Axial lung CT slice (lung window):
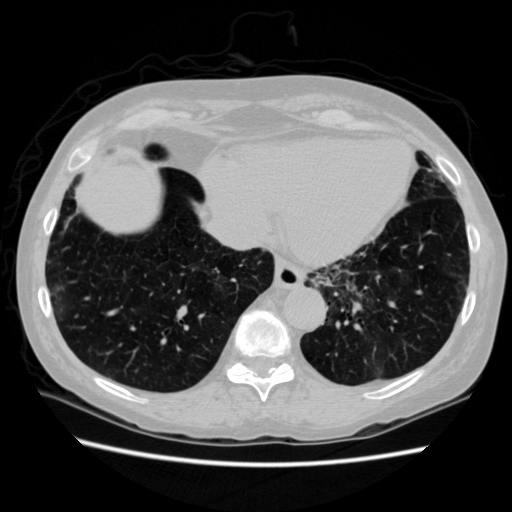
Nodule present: no